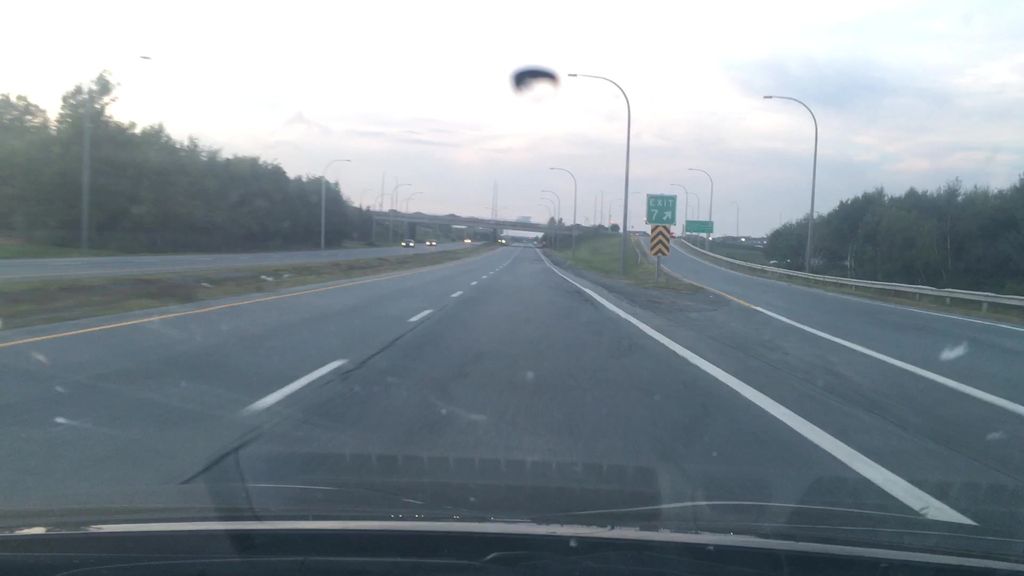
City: halifax